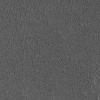
Atmospheric dust classification: not_dusty